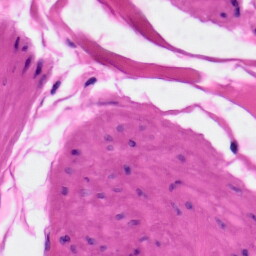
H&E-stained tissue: Skin